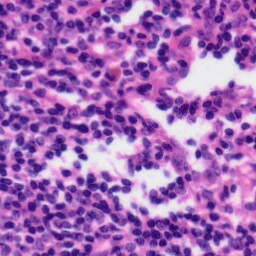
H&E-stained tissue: Tonsil